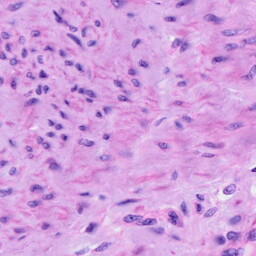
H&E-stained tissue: Cervix